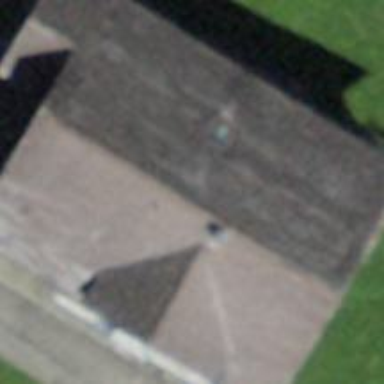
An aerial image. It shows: Farm building.